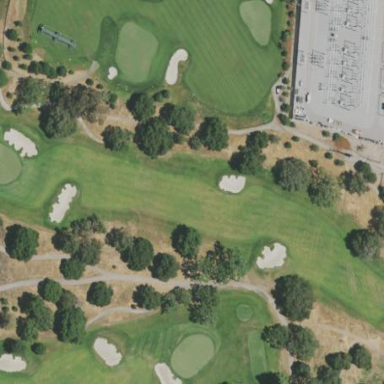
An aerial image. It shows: Area with grass used as rough in golf course.